Interaction volume radius: 5 \u00c5
Interaction volume height: 10 \u00c5
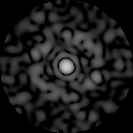
Disorder parameter: 0.8853